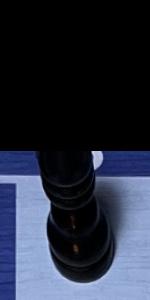
Label: Bishop_Black